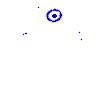
Particle: pion